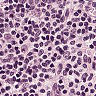
Metastatic tissue present: no